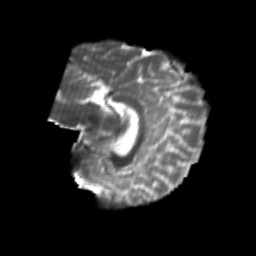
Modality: T2w
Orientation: sagittal
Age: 22
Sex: female
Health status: healthy
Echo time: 0.074 s